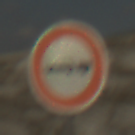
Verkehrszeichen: VerbotPersonenkraftwagenMitAnhaenger
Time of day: Midday
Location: Outdoor (Beach)
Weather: PartlyCloudy
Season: NotSpecified
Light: Natural